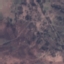
Label: HerbaceousVegetation